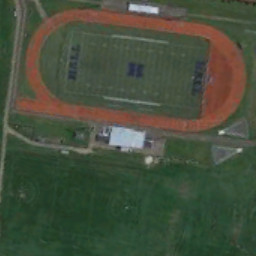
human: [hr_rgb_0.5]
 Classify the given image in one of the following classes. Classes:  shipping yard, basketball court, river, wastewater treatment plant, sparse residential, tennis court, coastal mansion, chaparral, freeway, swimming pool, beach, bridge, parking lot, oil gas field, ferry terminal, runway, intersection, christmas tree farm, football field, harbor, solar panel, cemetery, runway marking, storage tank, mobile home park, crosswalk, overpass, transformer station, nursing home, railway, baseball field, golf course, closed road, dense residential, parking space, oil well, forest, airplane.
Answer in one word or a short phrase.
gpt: football field